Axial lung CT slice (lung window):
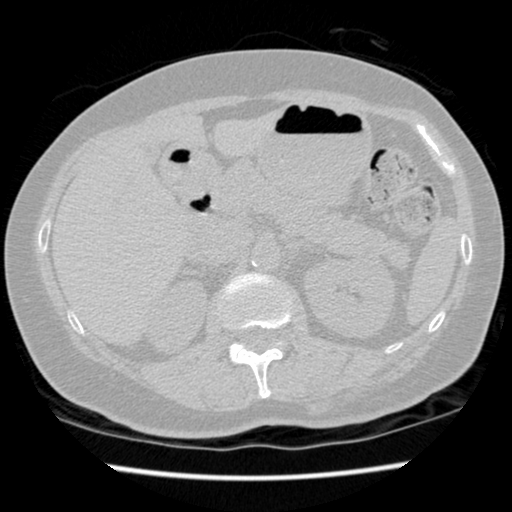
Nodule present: no